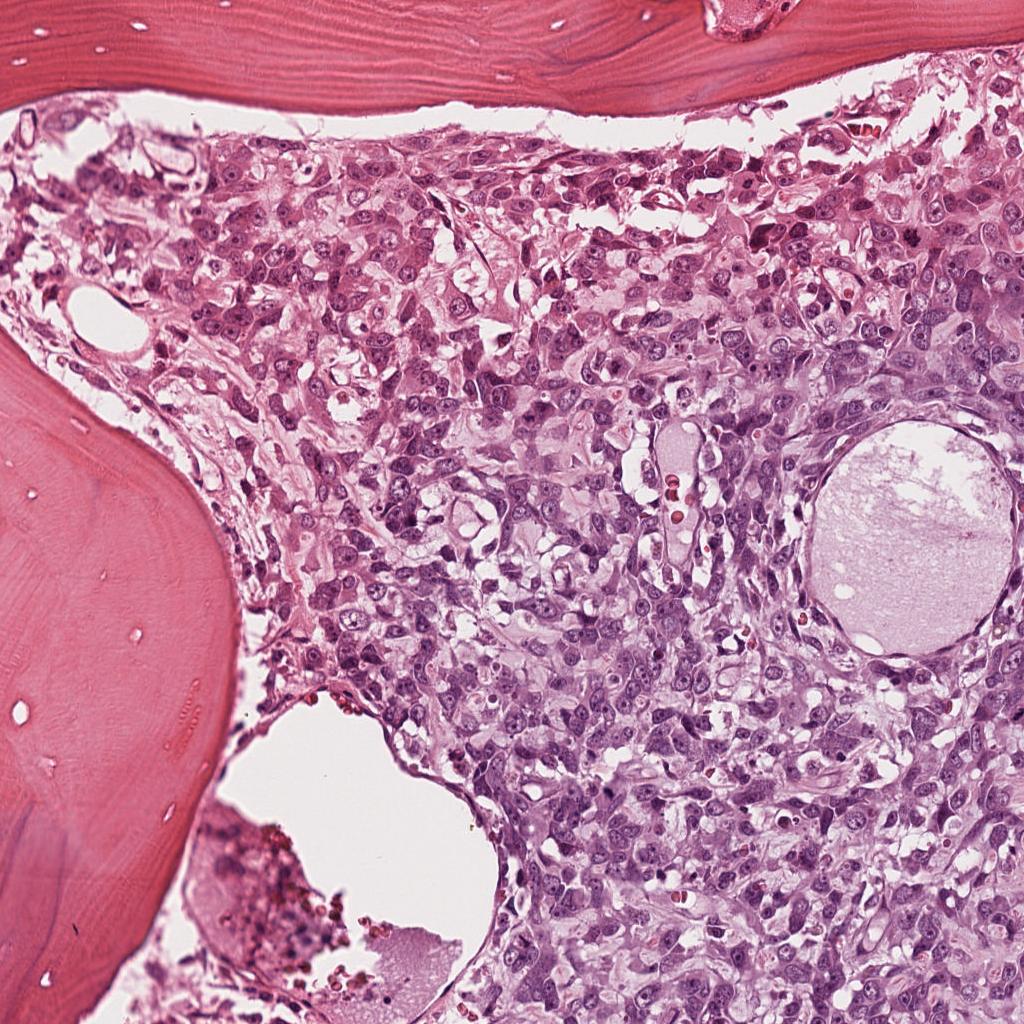
Label: Viable